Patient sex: F
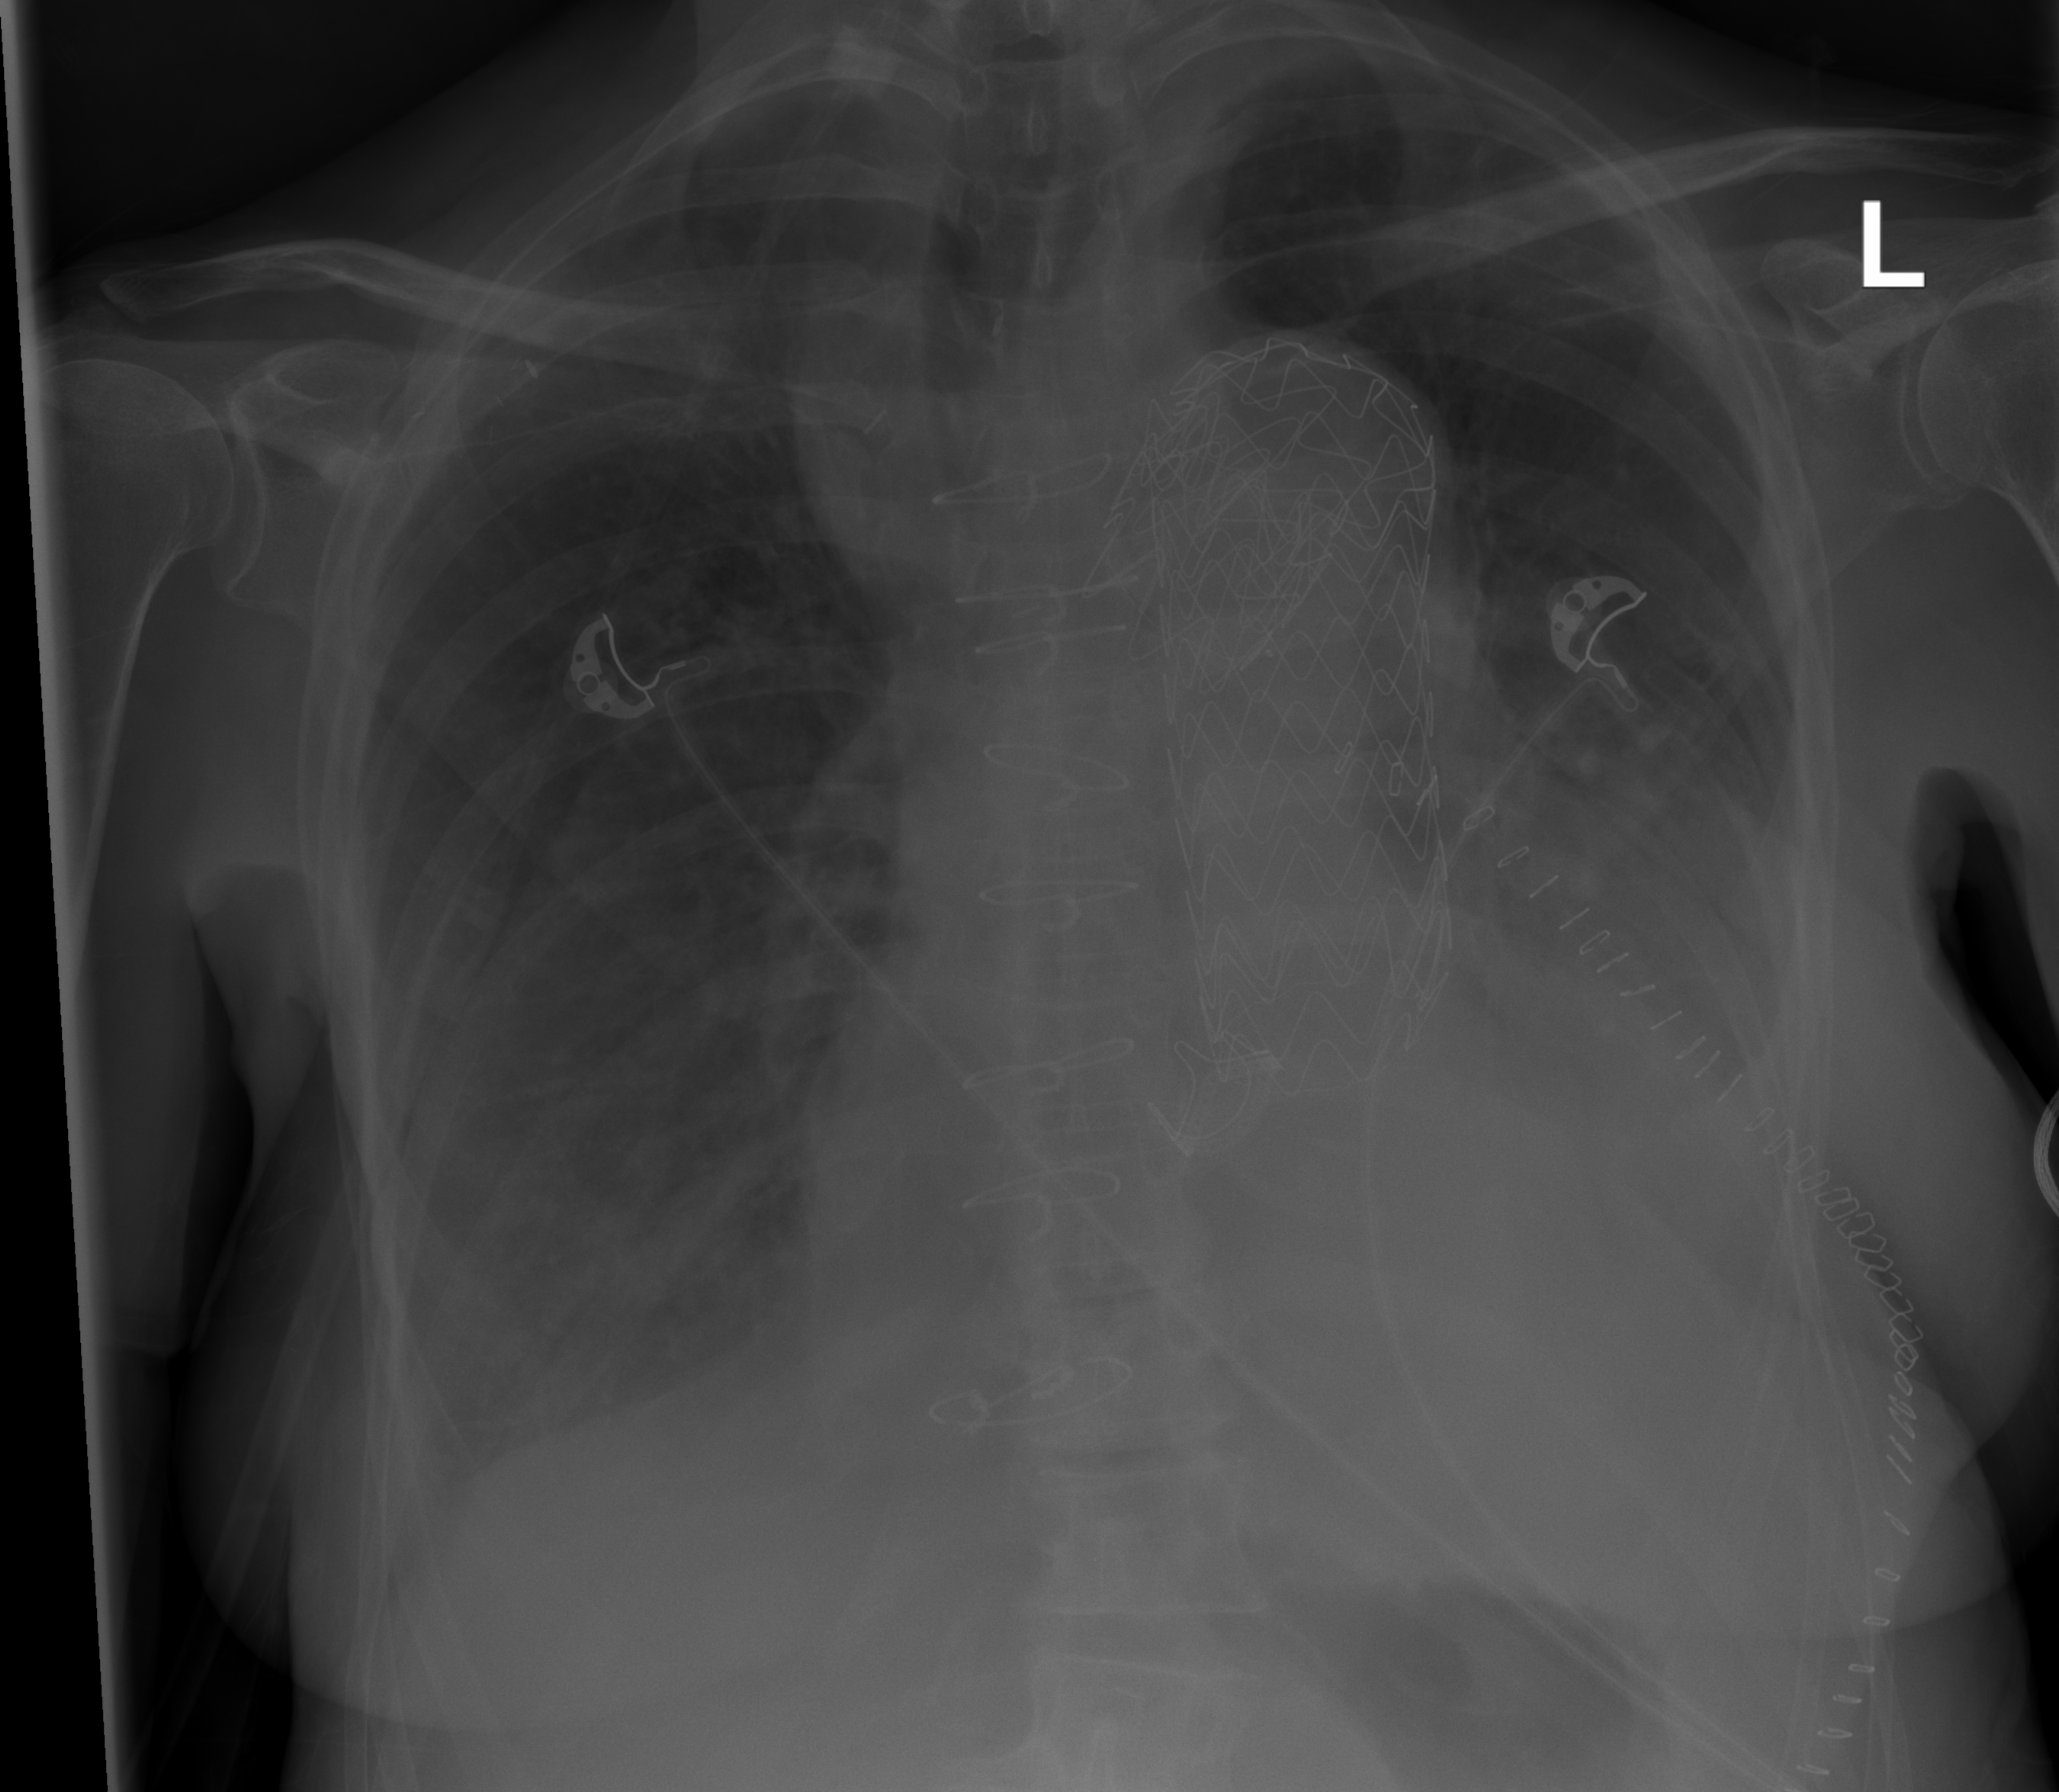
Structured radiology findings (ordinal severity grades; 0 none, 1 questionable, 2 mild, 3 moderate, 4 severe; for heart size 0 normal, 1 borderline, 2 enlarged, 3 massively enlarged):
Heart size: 2
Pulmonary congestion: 0
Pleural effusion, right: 2
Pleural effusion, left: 3
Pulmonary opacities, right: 0
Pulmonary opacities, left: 0
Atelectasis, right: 2
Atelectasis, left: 3